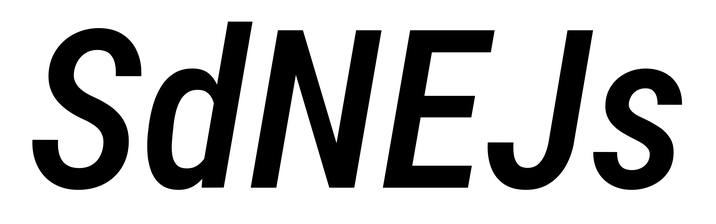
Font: Roboto-Italic_Condensed_Medium_Italic